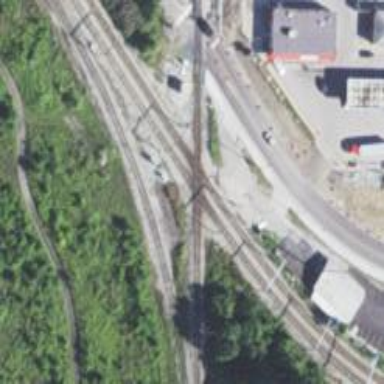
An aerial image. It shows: Railway crossing.